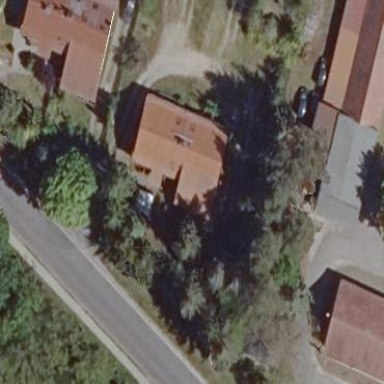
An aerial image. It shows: Simple and straightforward house.